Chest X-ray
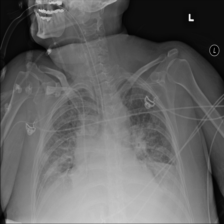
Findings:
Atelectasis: negative
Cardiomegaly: negative
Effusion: negative
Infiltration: positive
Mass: negative
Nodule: negative
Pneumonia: negative
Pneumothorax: negative
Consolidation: positive
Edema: negative
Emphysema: negative
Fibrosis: negative
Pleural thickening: negative
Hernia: negative